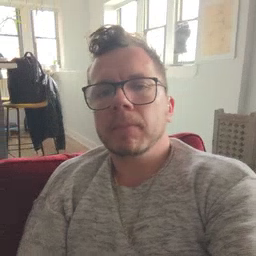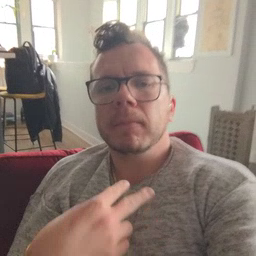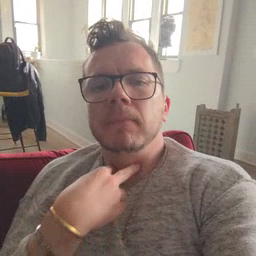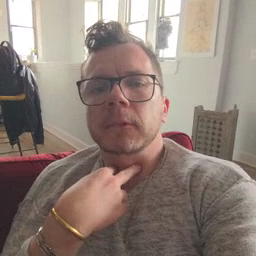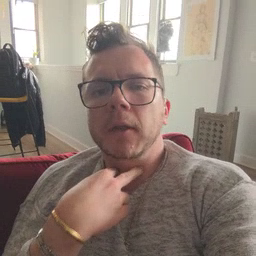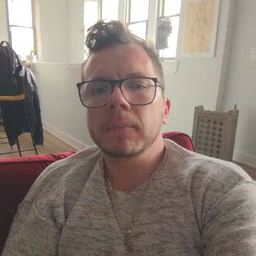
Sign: stuck